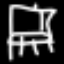
Label: chair